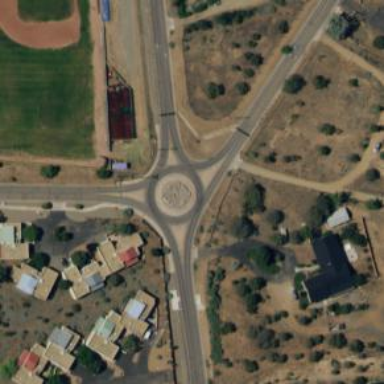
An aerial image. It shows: Roundabout at tertiary road junction.